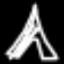
Label: The Eiffel Tower